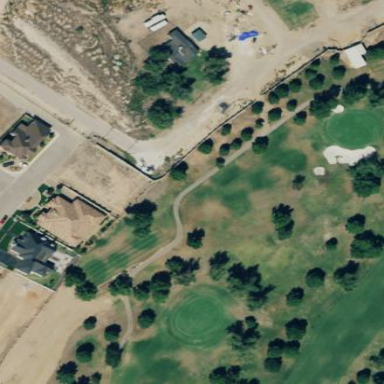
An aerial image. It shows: Well-maintained grassy area designated as golf fairway.